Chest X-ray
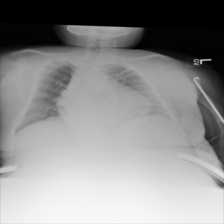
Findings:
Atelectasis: negative
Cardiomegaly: negative
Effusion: negative
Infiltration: negative
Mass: negative
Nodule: negative
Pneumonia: negative
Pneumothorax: negative
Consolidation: negative
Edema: negative
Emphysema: negative
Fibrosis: negative
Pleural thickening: negative
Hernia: negative